Interaction volume radius: 5 \u00c5
Interaction volume height: 20 \u00c5
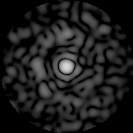
Disorder parameter: 0.8673